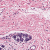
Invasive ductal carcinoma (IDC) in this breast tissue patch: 0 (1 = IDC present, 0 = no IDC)